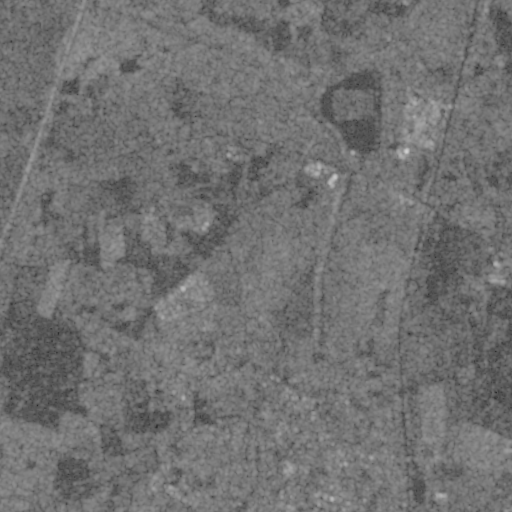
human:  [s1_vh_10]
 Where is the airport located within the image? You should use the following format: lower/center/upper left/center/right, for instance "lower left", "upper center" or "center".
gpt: The airport is located in the lower left of the image.
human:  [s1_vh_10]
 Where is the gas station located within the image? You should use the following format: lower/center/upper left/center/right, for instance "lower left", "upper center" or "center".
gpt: The gas station is located in the upper right of the image.
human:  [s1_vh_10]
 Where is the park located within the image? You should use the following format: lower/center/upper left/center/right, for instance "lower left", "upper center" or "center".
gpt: The park is located in the lower center of the image.
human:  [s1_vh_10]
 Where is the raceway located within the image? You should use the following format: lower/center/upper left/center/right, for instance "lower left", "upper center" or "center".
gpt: The raceway is located in the upper center of the image.
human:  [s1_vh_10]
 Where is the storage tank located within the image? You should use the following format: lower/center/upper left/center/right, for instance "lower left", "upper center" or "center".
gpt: The storage tank is located in the lower center of the image.
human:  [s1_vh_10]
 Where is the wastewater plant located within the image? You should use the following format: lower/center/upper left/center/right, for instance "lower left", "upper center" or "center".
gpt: The wastewater plant is located in the upper right of the image.
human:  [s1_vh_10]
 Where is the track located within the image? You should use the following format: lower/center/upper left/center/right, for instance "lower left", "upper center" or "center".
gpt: There is no track in the image.

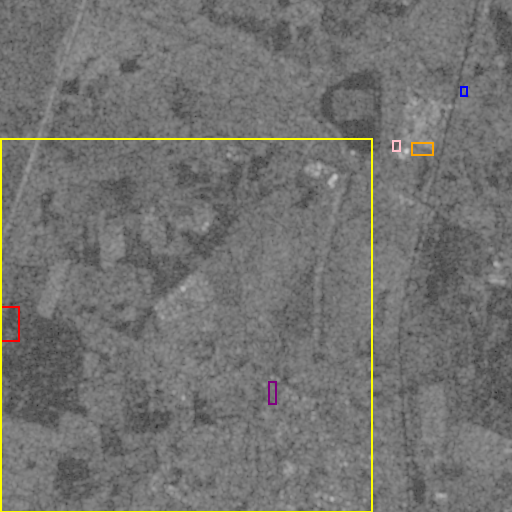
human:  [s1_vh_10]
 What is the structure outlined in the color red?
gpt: The structure outlined in red is an airport.
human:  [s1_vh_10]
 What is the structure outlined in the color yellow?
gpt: The structure outlined in yellow is a crop field.
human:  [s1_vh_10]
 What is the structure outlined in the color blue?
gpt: The structure outlined in blue is a gas station.
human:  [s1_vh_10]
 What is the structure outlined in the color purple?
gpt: The structure outlined in purple is a park.
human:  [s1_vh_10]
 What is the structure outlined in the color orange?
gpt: The structure outlined in orange is a parking lot.
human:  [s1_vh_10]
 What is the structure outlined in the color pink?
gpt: The structure outlined in pink is a wastewater plant.
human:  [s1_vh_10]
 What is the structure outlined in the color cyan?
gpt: There is no cyan outline.